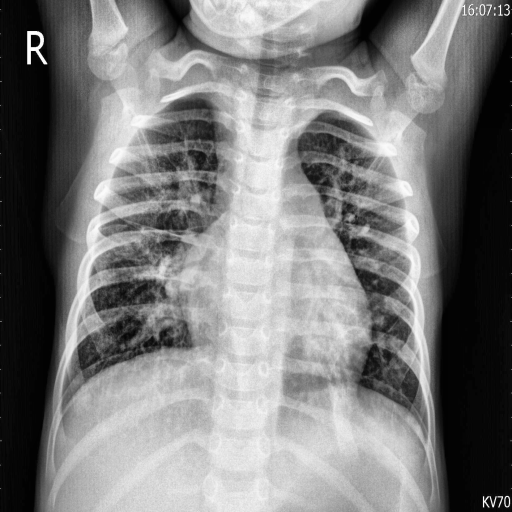
Finding: PNEUMONIA